Question: Is it possible to drag-and-drop rows between two grids in asp.net as in the image using jquery/ajax.If so is there any samples available for this.
Any suggestion??
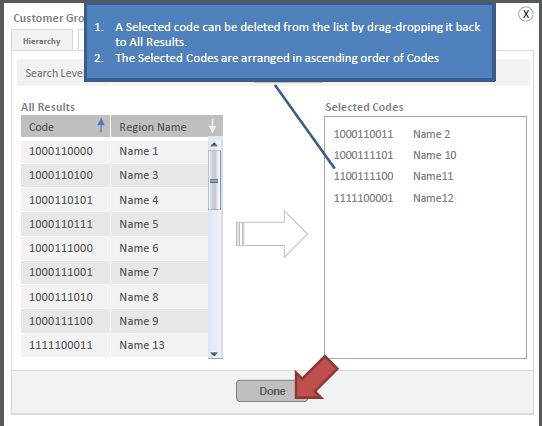
Answer: Have a look at this link <URL>
Also <URL>
Also <URL>
Can be done using Jquery.